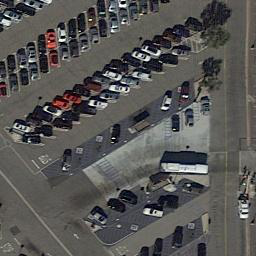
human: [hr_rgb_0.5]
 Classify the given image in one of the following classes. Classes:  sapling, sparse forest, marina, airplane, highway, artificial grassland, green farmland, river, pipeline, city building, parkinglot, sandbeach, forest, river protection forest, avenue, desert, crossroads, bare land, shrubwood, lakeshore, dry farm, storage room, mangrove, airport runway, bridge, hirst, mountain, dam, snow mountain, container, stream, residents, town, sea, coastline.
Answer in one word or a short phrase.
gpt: parkinglot